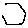
Label: hexagon